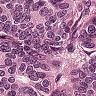
Metastatic tissue present: yes